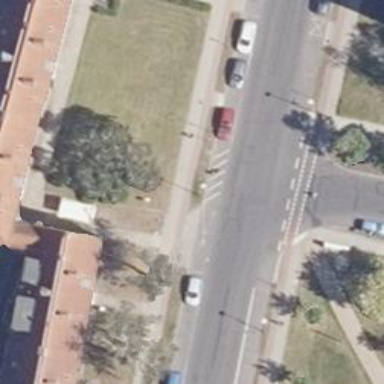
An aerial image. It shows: Tertiary road with separate asphalt surfaces for the sidewalk and cycleway.